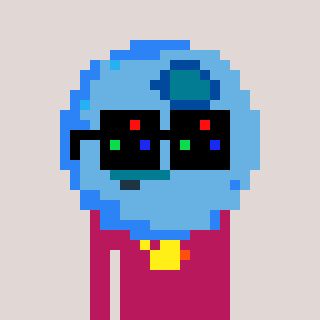
a pixel art character with square black sunglasses, a blueberry-shaped head and a darkpink-colored body on a warm background